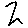
Label: zigzag